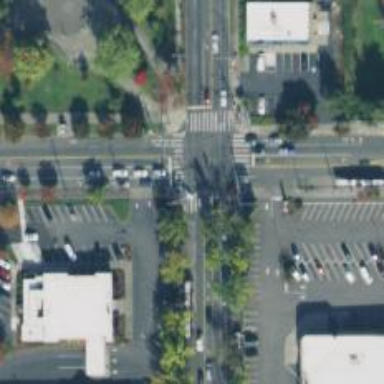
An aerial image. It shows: Marked road crossing.